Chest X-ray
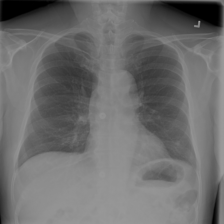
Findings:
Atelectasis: negative
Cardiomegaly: negative
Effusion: negative
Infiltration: negative
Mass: negative
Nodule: positive
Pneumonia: negative
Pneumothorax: negative
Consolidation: negative
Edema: negative
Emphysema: negative
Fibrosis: negative
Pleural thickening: negative
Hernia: negative